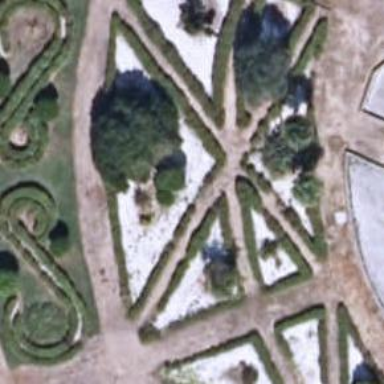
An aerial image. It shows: Garden surrounded by hedge.